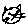
Label: cat